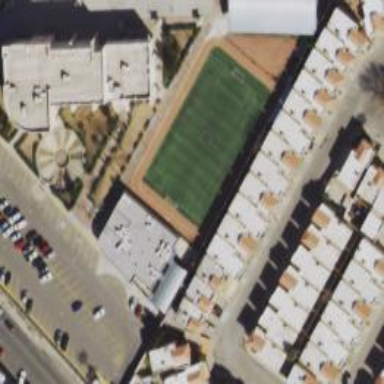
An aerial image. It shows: Soccer pitch designated for leisure and sports activities.